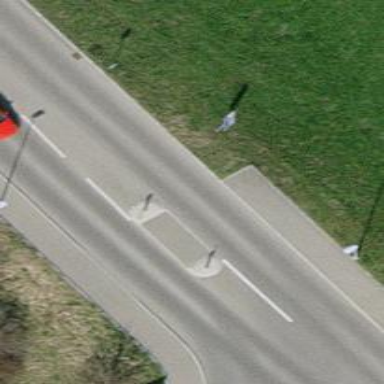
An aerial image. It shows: Footway with asphalt surface and crossing.